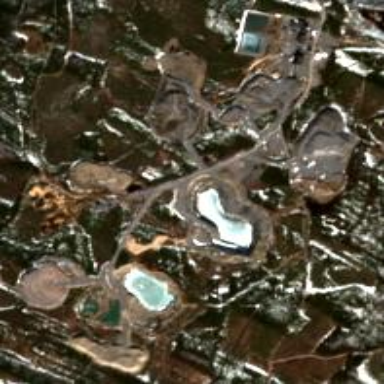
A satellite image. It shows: Industrial area used for mining operations.